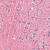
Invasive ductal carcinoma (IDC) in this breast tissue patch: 0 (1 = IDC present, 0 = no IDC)